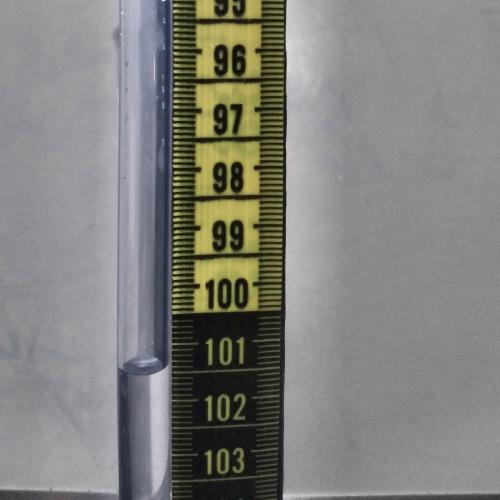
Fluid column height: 101.4 cm